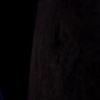
Label: space